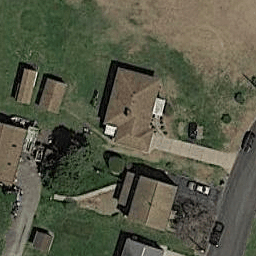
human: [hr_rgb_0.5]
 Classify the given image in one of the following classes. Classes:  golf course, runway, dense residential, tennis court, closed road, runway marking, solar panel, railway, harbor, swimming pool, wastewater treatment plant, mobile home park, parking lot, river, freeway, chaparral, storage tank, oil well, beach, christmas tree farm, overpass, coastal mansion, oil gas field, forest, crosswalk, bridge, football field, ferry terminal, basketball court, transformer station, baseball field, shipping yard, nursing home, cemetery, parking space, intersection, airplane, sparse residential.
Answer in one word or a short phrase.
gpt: sparse residential